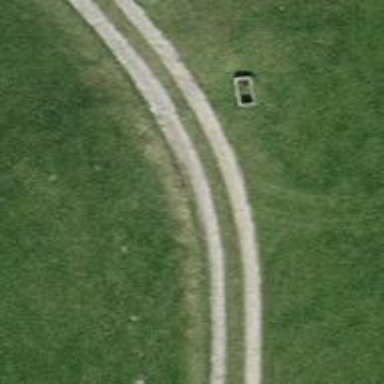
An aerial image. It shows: Track with grass surface. The track type is grade3.